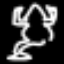
Label: frog